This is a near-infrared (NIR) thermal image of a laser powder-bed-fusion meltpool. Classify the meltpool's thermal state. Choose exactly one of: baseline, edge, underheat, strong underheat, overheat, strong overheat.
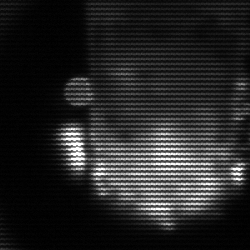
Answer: baseline